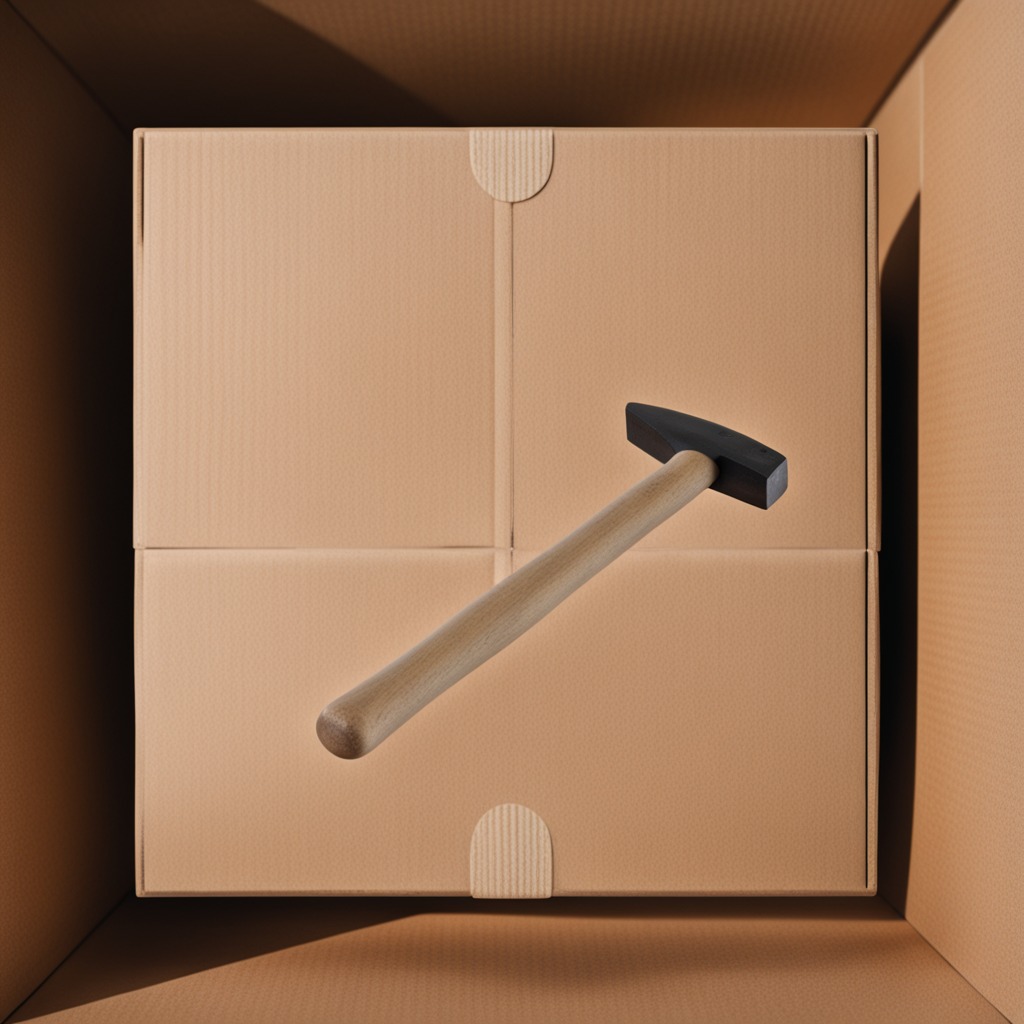
A hammer lying on a cardboard box surface in an outdoor workshop during daytime bright natural light soft shadows slightly creased but